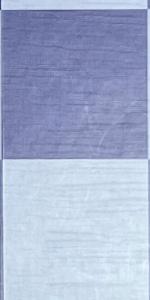
Label: Empty